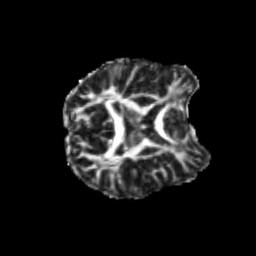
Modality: FA
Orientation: axial
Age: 19
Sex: male
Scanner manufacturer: siemens
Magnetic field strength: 3 T
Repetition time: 3.5 s
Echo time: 0.104 s